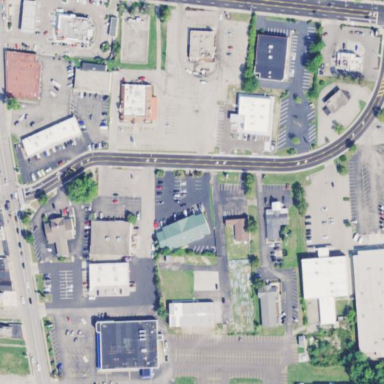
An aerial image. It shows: Retail area.